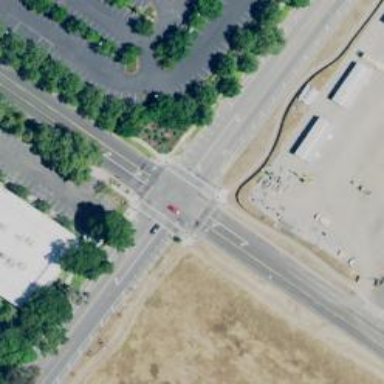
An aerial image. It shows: Solid stop line on the road.